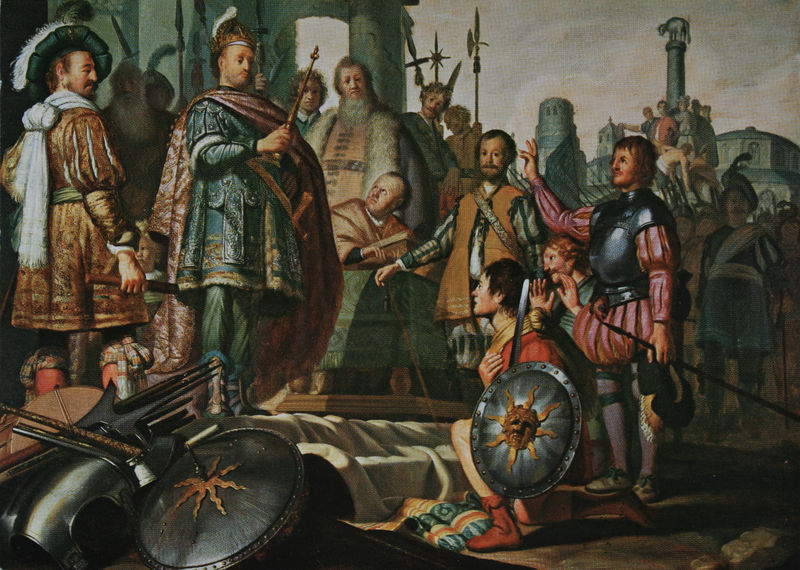
Titel: Die Milde des Kaisers Titus
Künstler: Rembrandt
Standort: Leiden
Institution: Stedelijk Museum De Lakenhal
Schlagwörter: himmel, wolken, grün, menschen, stadt, bunt, grau, hut, männer, säule, weiss, rot, tuch, pelz, öl, häuser, sonne, adel, turm, kopfbedeckung, krieg, könig, soldaten, stufen, schild, denkmal, waffen, knien, herrscher, ritter, rüstung, kreuzzug, lanzen, jubel, hofstaat, ornat, kniefall, szepter, schilde, eid, schwören, segnung ritterschlag